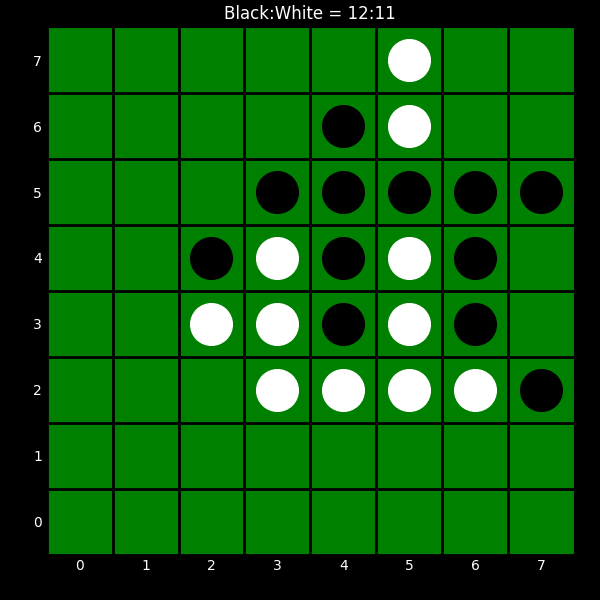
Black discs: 12
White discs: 11